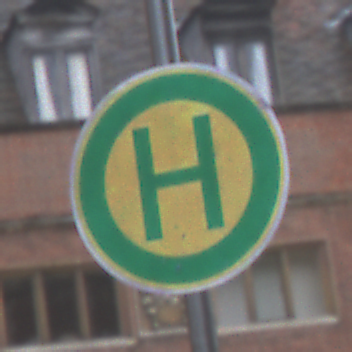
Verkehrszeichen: Haltestelle
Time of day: Midday
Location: Outdoor (Urban)
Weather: Overcast
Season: NotSpecified
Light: Natural